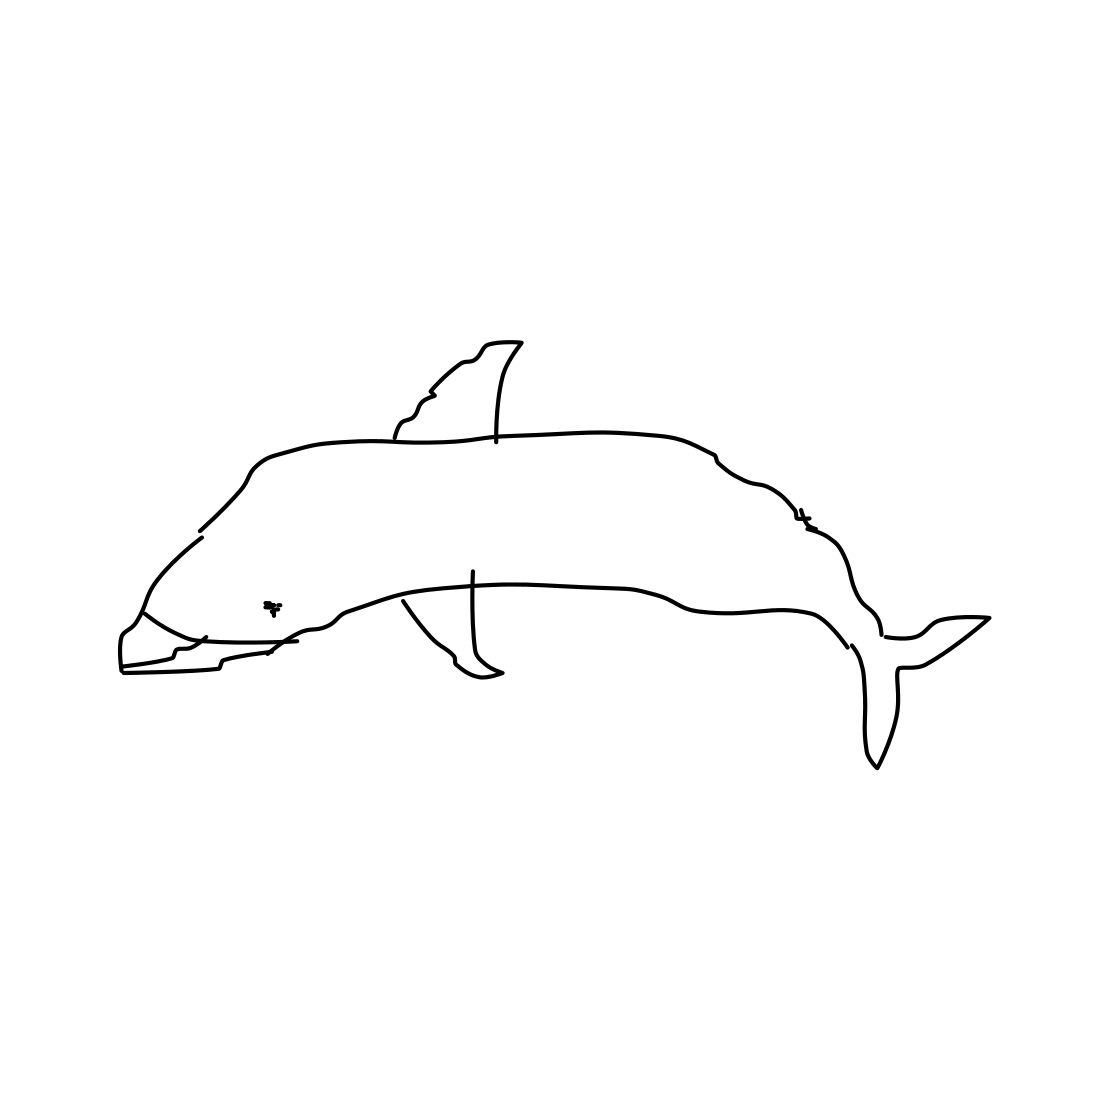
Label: dolphin